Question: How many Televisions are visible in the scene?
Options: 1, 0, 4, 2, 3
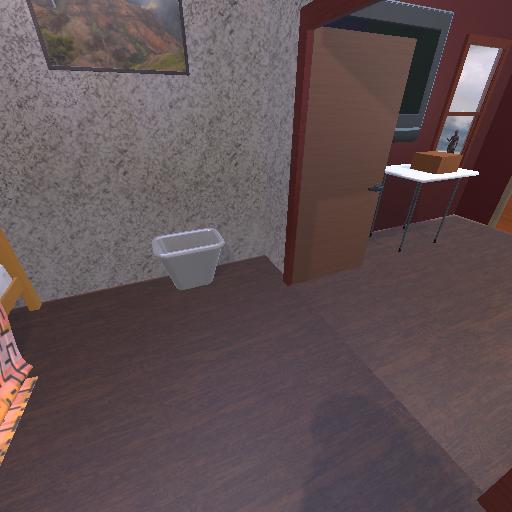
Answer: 1